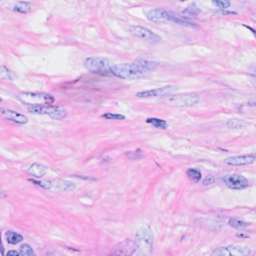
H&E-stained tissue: Breast